Question: This in continuation to one of my previous queries <URL>
Im trying to run the below script, it ran 2-3 timed but after that im repeatedly getting the below timed out error
Exception calling "GetRequestStream" with "0" argument(s): "The operation has timed out"

Here's the script
'''
function Invoke_Workflow {
param(
[Parameter(Mandatory=$True)]
[string]$arg,
[Parameter(Mandatory=$True)]
[string]$whostname,
[Parameter(Mandatory=$True)]
[string]$uuid,
[Parameter(Mandatory=$True)]
[string]$wfname,
[Parameter(Mandatory=$True)]
[string]$wpassword,
[Parameter(Mandatory=$True)]
[string]$wusername
)
$body =
"<wInput>
<userInputValues>
<userInputEntry value='$arg' key='stringArgument'/>
</userInputValues>
<executionDateAndTime></executionDateAndTime>
<comments></comments>
</wInput>"
# Disable certificate validation using certificate policy that ignores all certificates
add-type @"
using System.Net;
using System.Security.Cryptography.X509Certificates;
public class IDontCarePolicy : ICertificatePolicy {
public IDontCarePolicy() {}
public bool CheckValidationResult(
ServicePoint sPoint, X509Certificate cert,
WebRequest wRequest, int certProb) {
return true;
}
}
"@
[System.Net.ServicePointManager]::CertificatePolicy = new-object IDontCarePolicy
$password = ConvertTo-SecureString $wfapassword -AsPlainText -Force
$credential = New-Object System.Management.Automation.PSCredential ($wfausername, $password)
$request = [System.Net.WebRequest]::Create($URI1)
$request.ContentType = "application/xml"
$request.Method = "POST"
$request.Credentials = $credential
# $request | Get-Member for a list of methods and properties
try
{
$request.ServicePoint.MaxIdleTime = 5000;
$request.ServicePoint.ConnectionLeaseTimeout = 5000;
$requestStream = $request.GetRequestStream()
$streamWriter = New-Object System.IO.StreamWriter($requestStream)
$streamWriter.Write($body)
}
finally
{
if ($null -ne $streamWriter) { $streamWriter.Dispose() }
if ($null -ne $requestStream) { $requestStream.Dispose() }
}
$res = $request.GetResponse()
$request.Abort()
}
'''
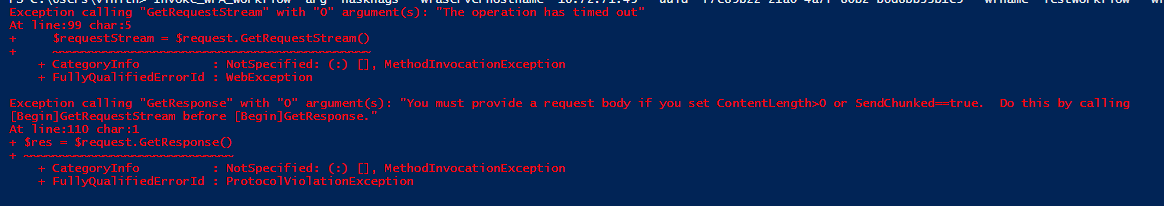
Answer: Problem is most likely related to the default Servicepoint connection limit which is 2.
You can increase it (10 as an example below) and if you are making many requests in a single powershell session then adding a check of the currentconnection count and clearing them (8 as an example below) prior to reaching the set connection limit:
'''
$request.ServicePoint.ConnectionLimit =10;
$conn=$request.ServicePoint.CurrentConnections
If ($conn -ge 8) {
$request.ServicePoint.CloseConnectionGroup("")
}
'''